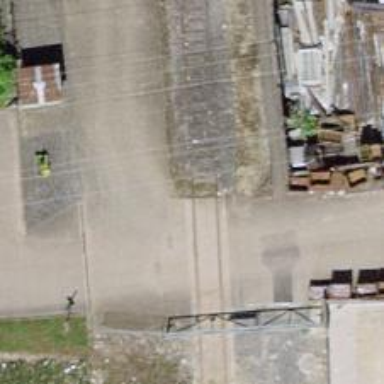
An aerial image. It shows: Single railway spur track.